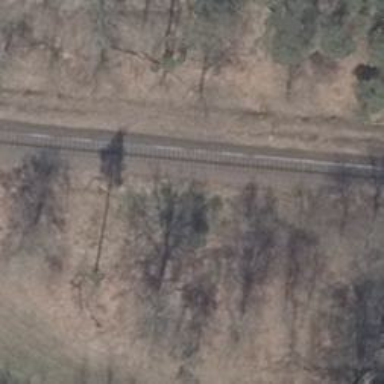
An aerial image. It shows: Railway milestone.